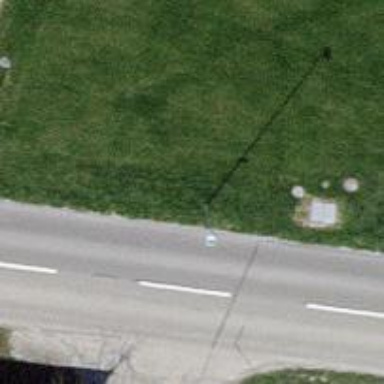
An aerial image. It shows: Gray straight pole as support.